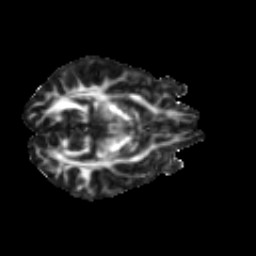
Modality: FA
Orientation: axial
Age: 16
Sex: male
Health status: ill
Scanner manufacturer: ge
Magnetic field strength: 3 T
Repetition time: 6.987 s
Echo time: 0.0828 s